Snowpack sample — Snodgrass Mountain, Crested Butte, Colorado (2/4/25, 12:06 PM MST)
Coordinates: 38.923, -106.968
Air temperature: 35 °F
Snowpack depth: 80 cm
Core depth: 20 cm
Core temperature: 33.8 °F
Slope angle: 14°, slope face: 78°
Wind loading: low
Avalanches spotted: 0
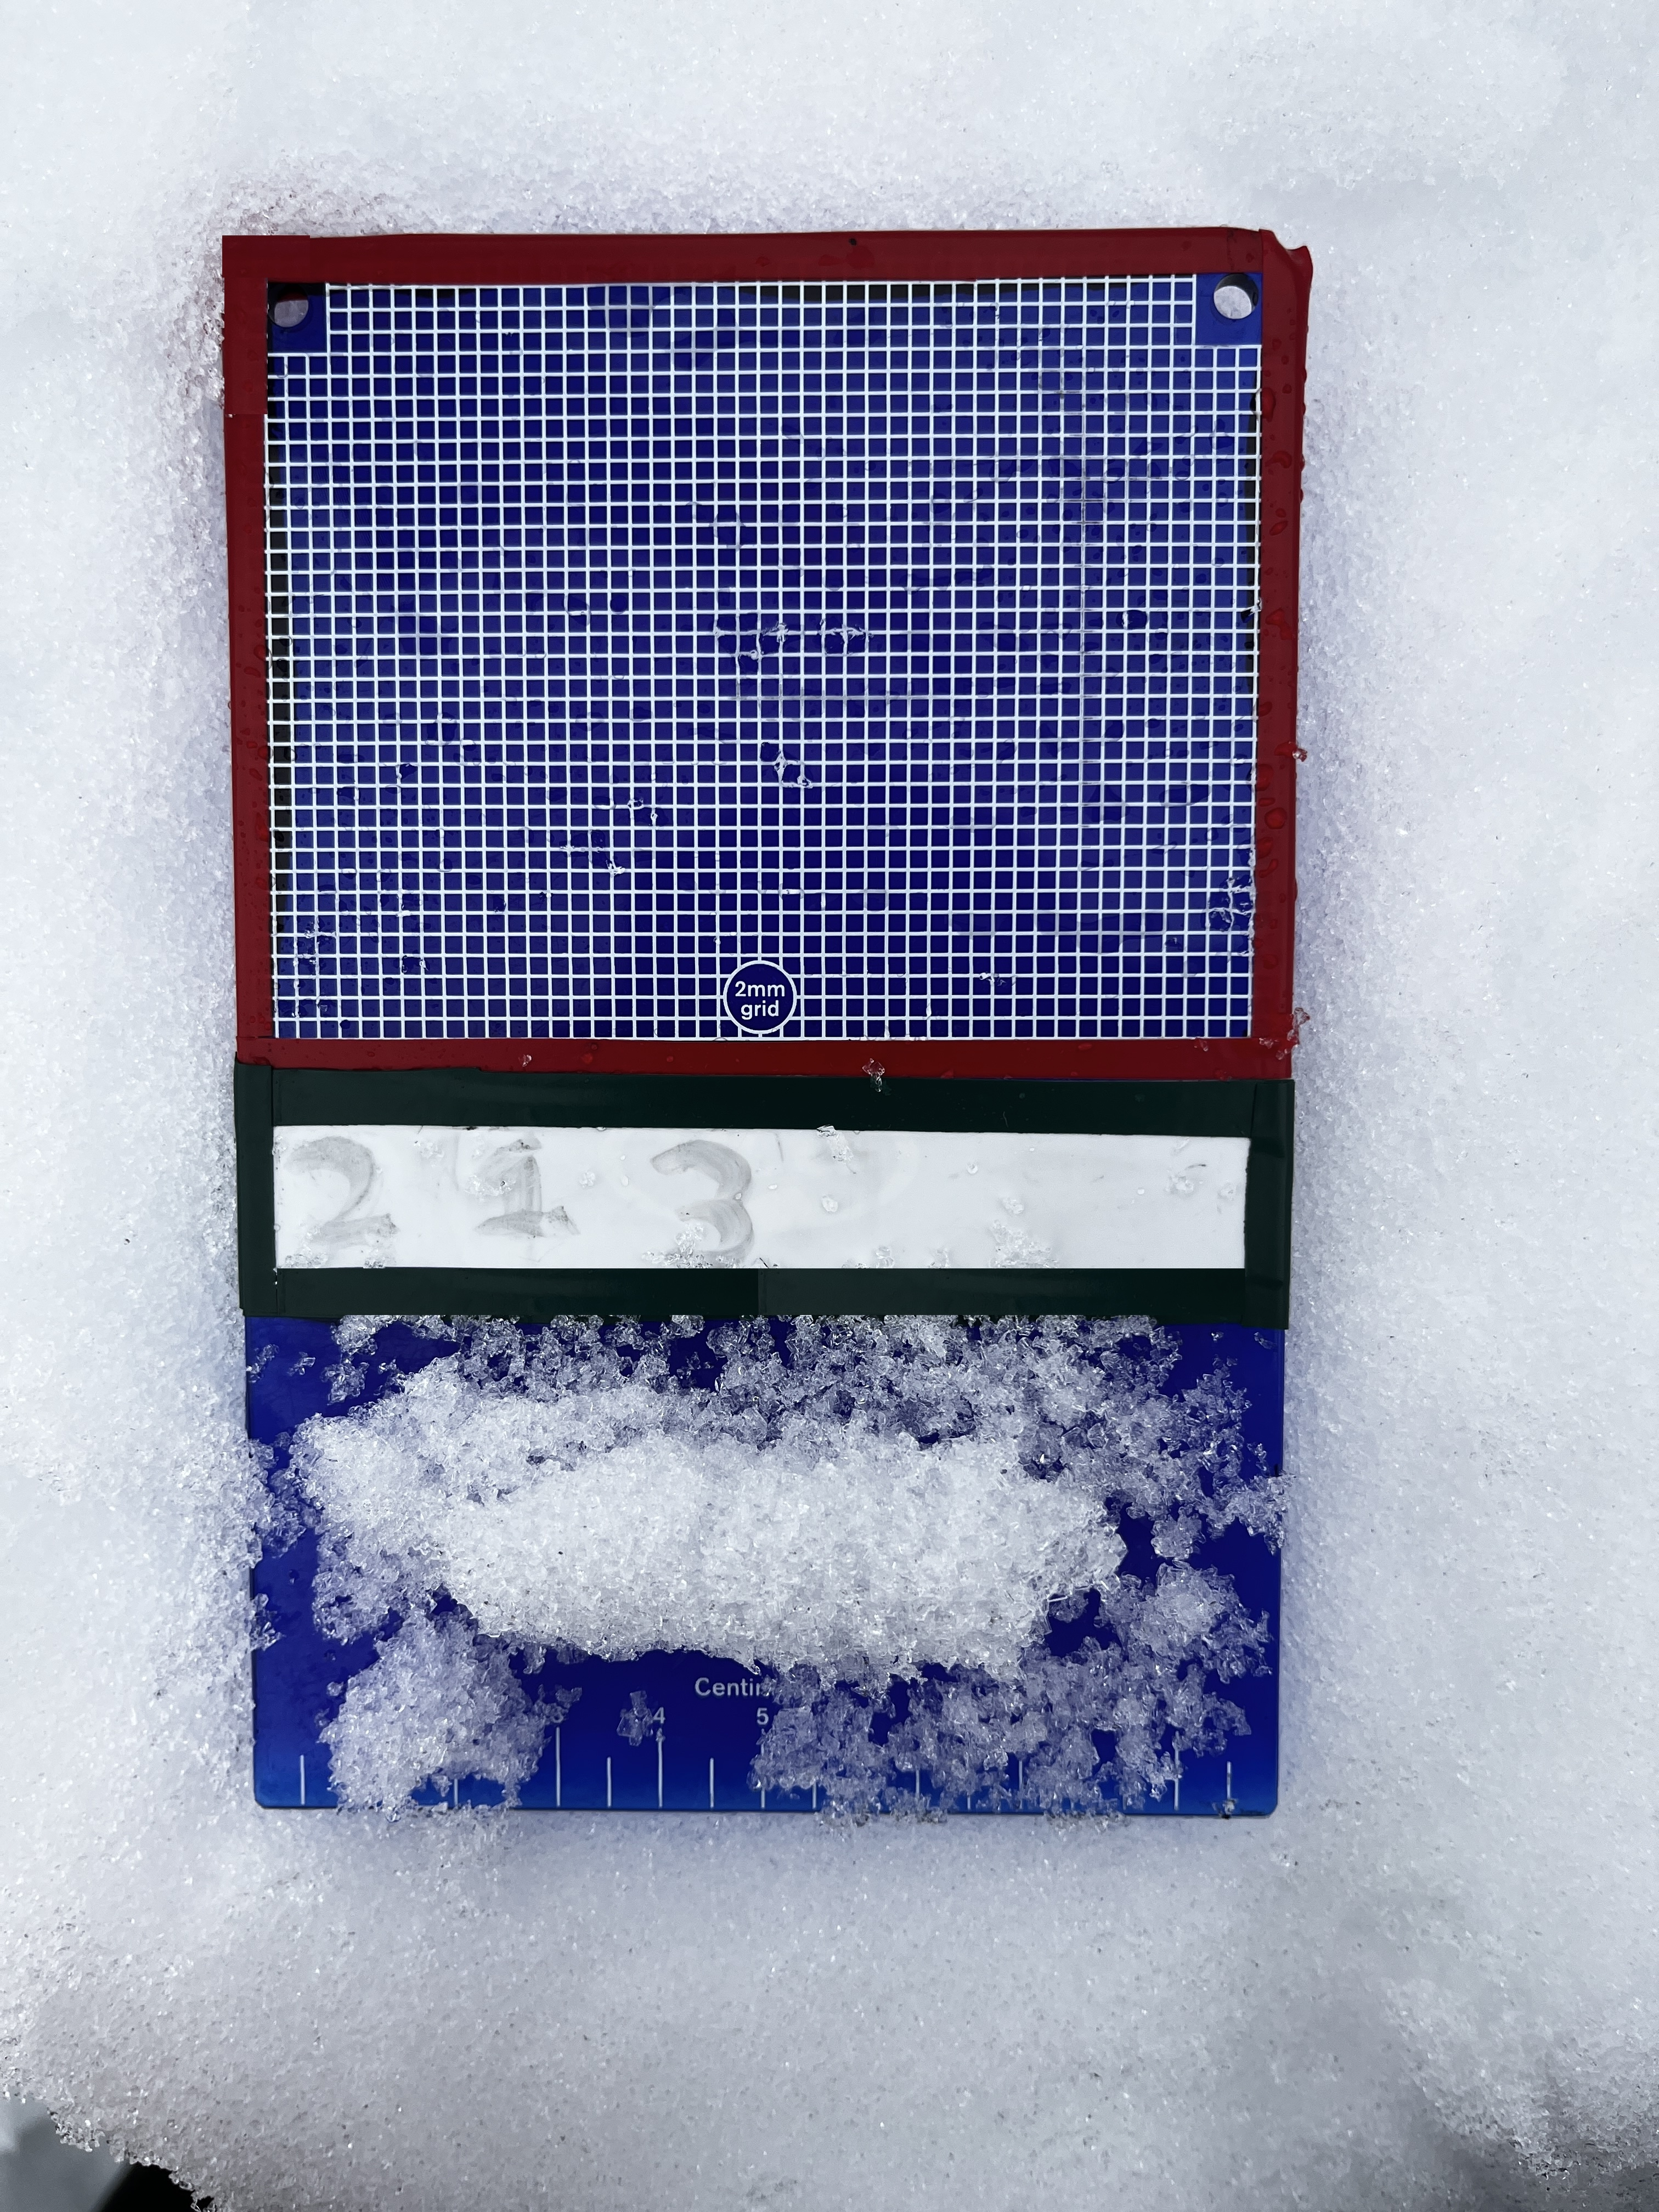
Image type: crystal_card
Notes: No avalanches nearby, unusually warm weather for the last month reported by residents, Collected 25 yards from treeline